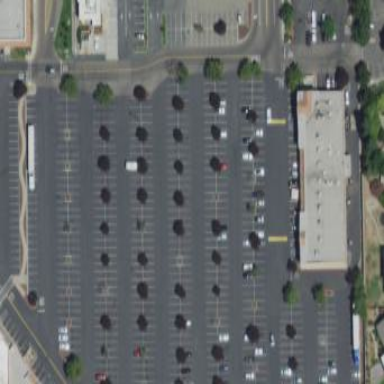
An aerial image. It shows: Parking area with surface.